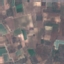
Land use / land cover: PermanentCrop